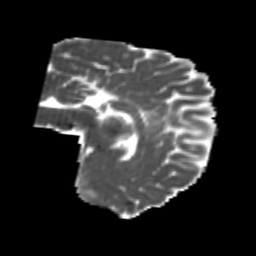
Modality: MD
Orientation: sagittal
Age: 20
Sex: female
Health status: healthy
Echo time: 0.074 s